Question: So I want to write recursive syscall in c which gets all descendands from a process (kids, grandkids, ..). System which I'm using is Minix 3.2.1, but I don't think it should be much different from most UNIX systems. However my function throws very ugly error.
The code is as follows:
'''
int do_whoMaxDescendants(void)
{
int maxChildren = 0;
pid_t found = -1;
for (int proc_nr = 0; proc_nr < NR_PROCS; ++proc_nr)
{
if (mproc[proc_nr].mp_flags & IN_USE)
{
int children = kidCount(proc_nr);
if (children > maxChildren)
{
maxChildren = children;
found = mproc[proc_nr].mp_pid;
}
}
}
return found;
}
int kidCount(int currParent)
{
int children = 0;
for (int nextParent = 0; nextParent < NR_PROCS; ++nextParent)
{
if ((mproc[nextParent].mp_flags & IN_USE) && (mproc[nextParent].mp_parent == currParent))
{
children++;
children = kidCount(nextParent) + children;
}
}
return children;
}
'''
And the error looks like this:
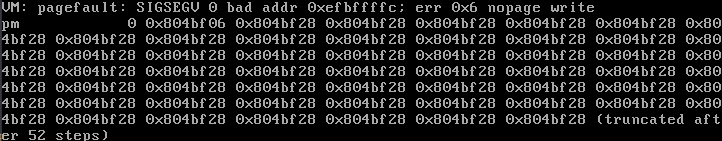
Answer: You are writing Minix kernel code. <URL> Any significant recursion is likely to overflow it, and that's probably the cause of your page fault. Note the faulting address is near the end of a page, probably the next page below the stack page, which may be an unmapped guard page so that a stack overflow panics before corrupting other data.
So you will need to come up with an algorithm that doesn't use recursion.